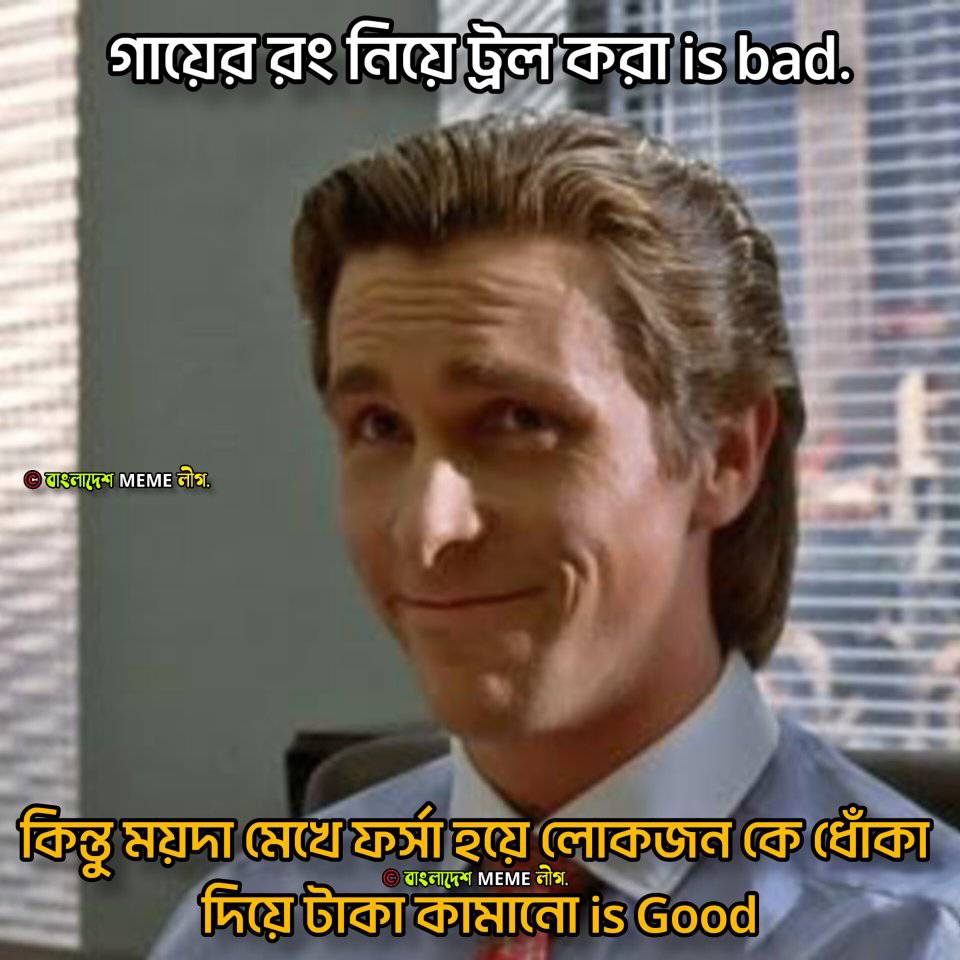
Text: গায়ের রং নিয়ে ট্রলকারী is bad কিন্তু ময়দা মেখে ফরসা হয়ে লোকজন কে ধোঁকা দিয়ে টাকা কামানো is Good
Label: Non Hate